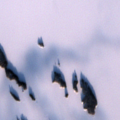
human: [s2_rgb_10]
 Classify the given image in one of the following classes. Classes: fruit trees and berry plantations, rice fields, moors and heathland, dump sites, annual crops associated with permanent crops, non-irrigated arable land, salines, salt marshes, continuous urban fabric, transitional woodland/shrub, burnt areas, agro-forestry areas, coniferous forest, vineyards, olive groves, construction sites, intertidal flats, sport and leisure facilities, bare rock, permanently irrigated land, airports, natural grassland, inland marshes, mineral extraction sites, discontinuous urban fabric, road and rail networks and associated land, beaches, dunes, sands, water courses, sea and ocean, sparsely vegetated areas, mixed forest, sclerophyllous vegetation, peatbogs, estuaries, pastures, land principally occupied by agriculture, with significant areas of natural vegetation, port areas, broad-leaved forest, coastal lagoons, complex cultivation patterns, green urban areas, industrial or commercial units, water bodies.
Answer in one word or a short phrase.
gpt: water bodies